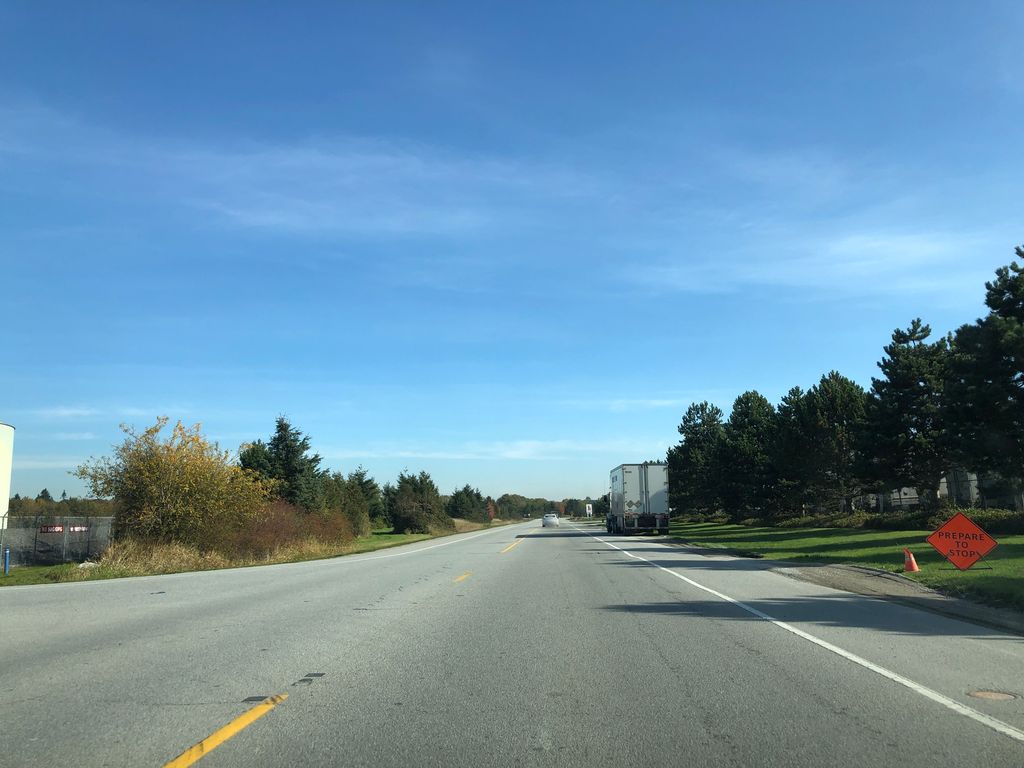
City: vancouver